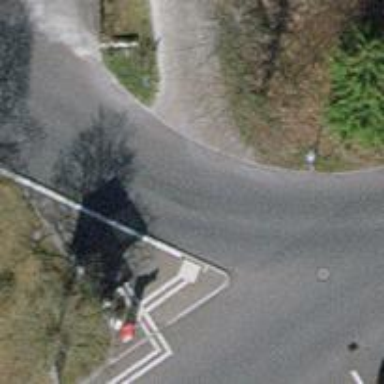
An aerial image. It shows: Public transport stop position.